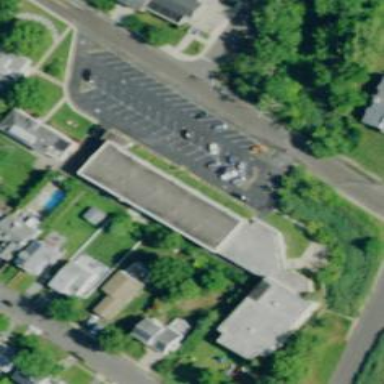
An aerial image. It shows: School.